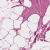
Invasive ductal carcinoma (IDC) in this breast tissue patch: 0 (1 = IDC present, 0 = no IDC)